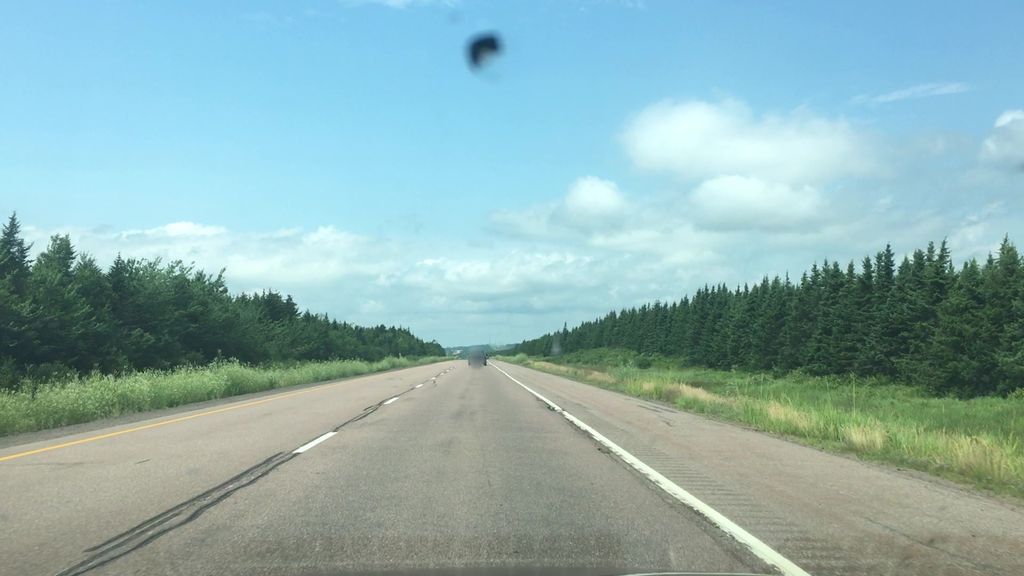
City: charlottetown